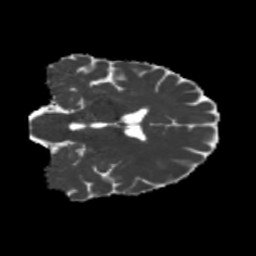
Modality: MD
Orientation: coronal
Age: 29
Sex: female
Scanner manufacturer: siemens
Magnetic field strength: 3 T
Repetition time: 5.25 s
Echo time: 0.08 s